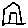
Label: house